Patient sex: M
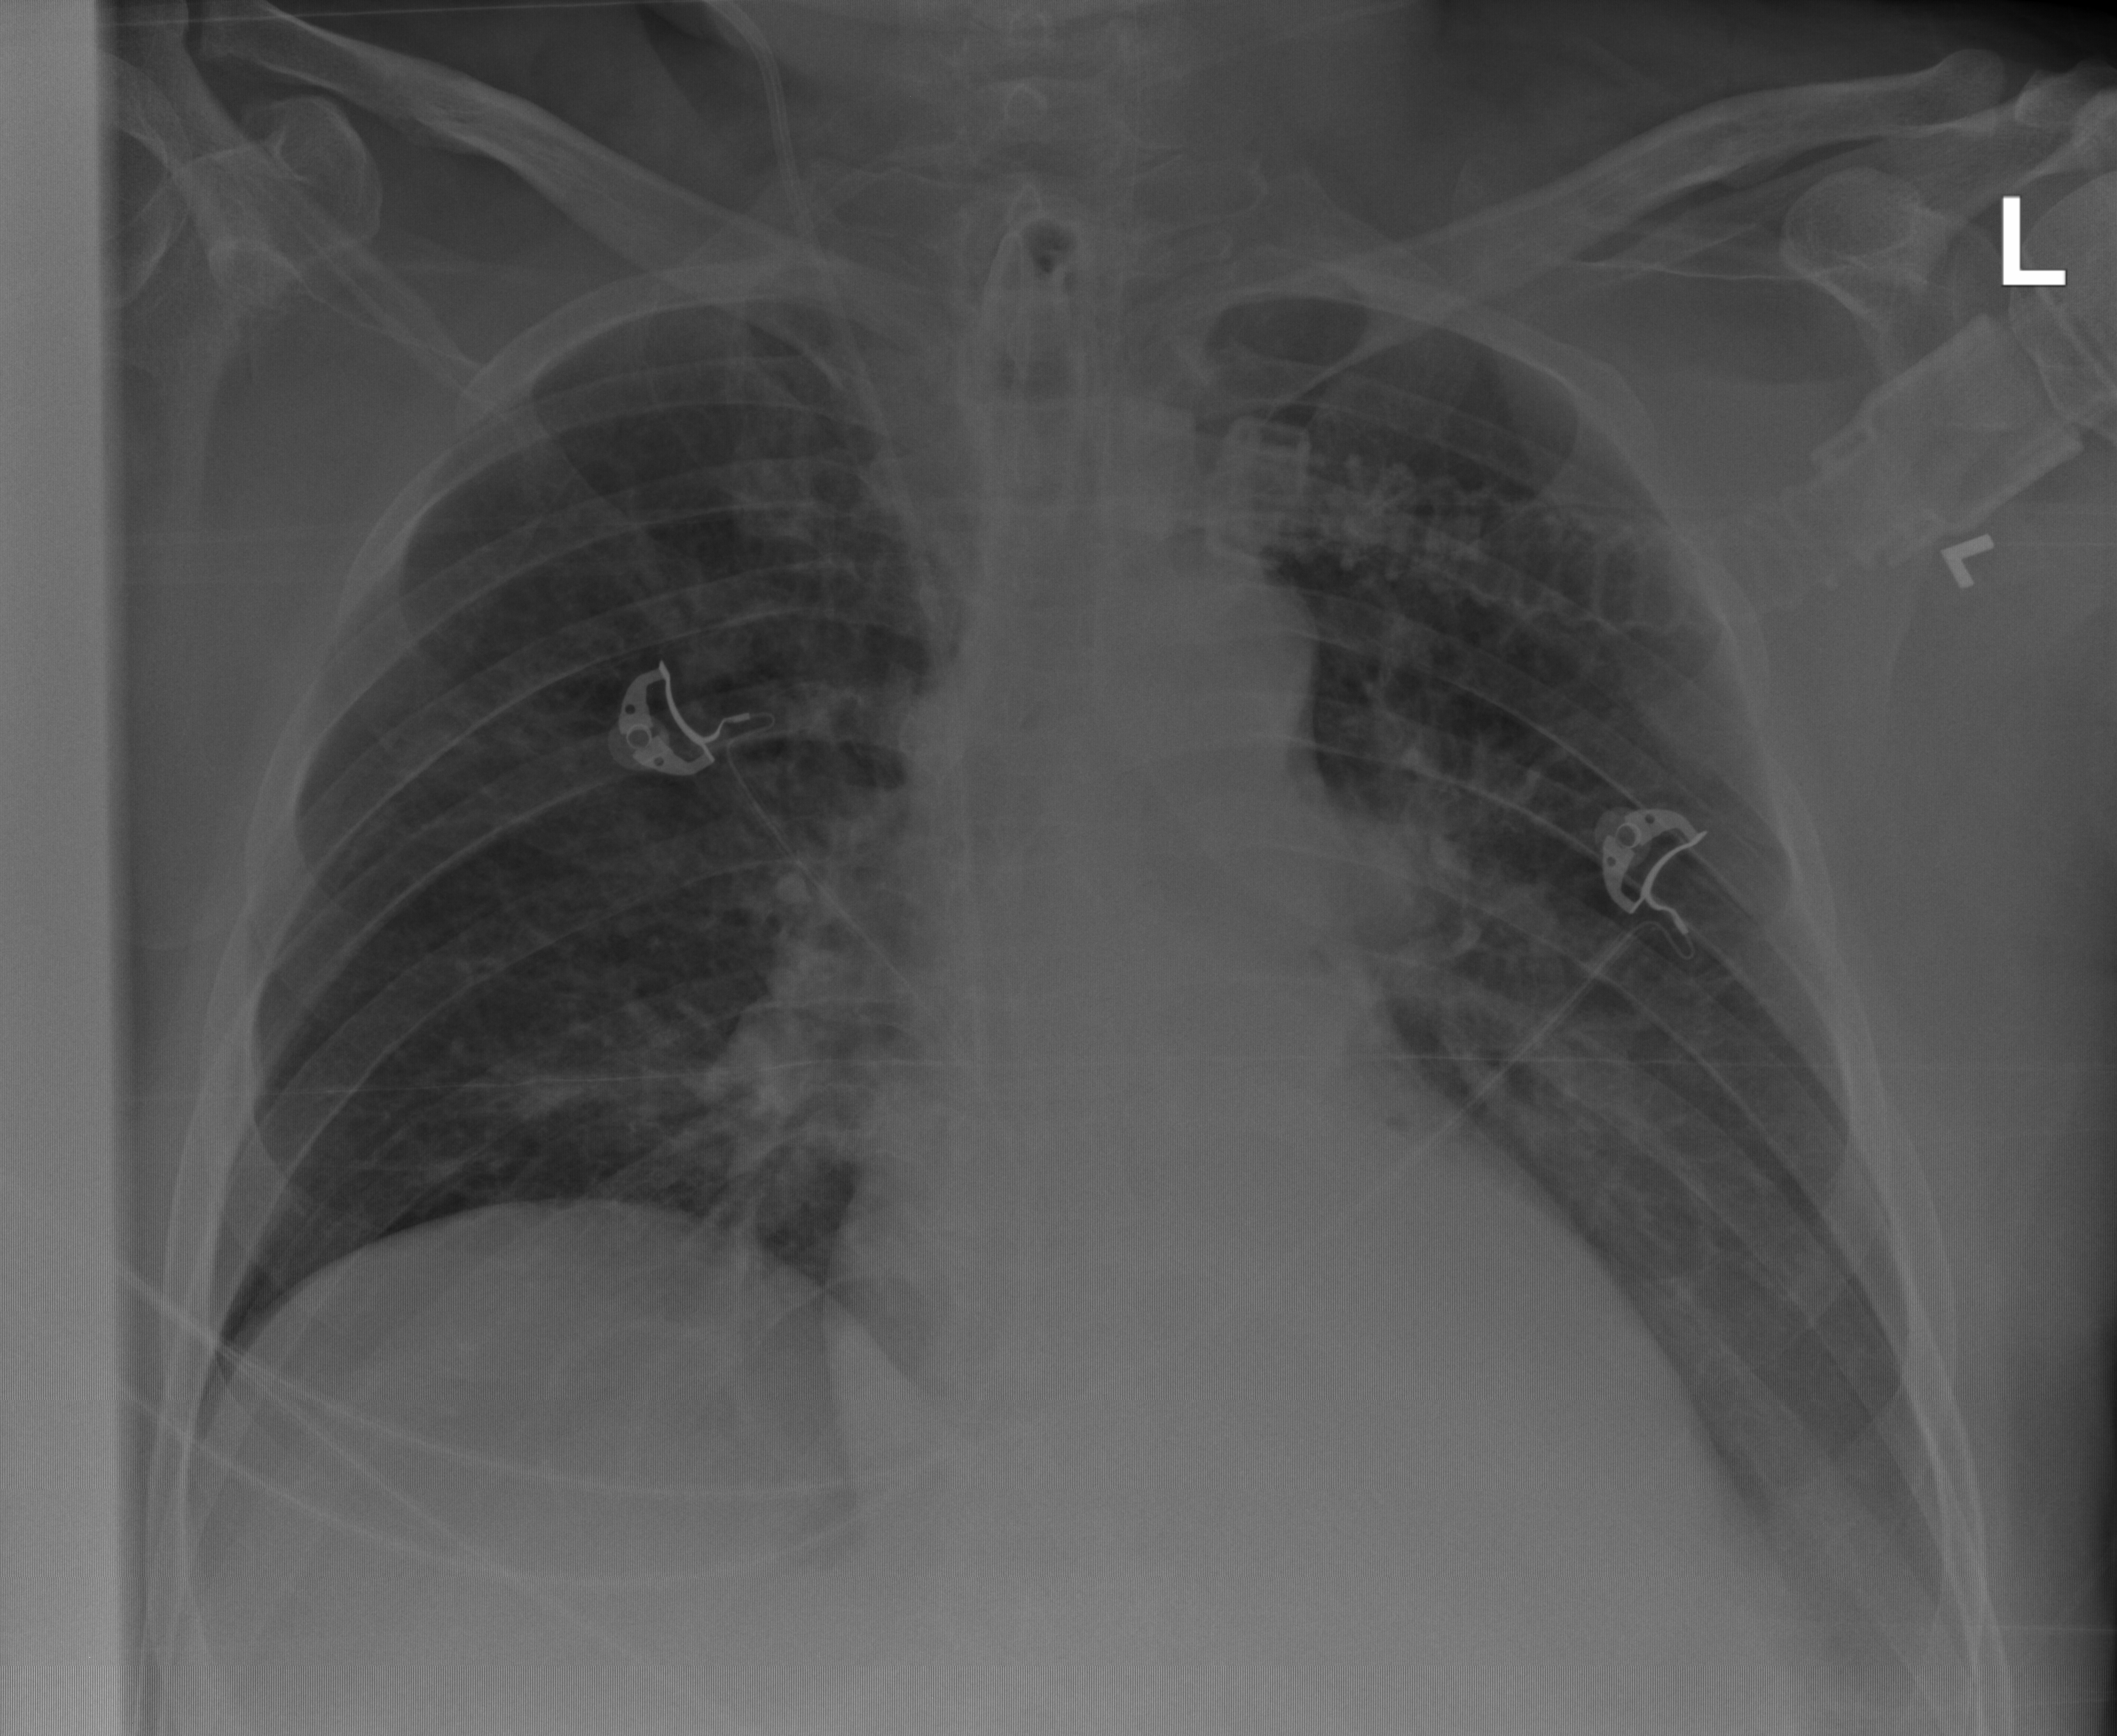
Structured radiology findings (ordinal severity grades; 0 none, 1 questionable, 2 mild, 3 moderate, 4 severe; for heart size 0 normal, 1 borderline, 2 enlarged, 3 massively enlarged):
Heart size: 1
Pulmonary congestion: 2
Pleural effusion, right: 2
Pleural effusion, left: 2
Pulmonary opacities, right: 0
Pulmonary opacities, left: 0
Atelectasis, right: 0
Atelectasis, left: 2